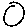
Label: circle